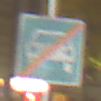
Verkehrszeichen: EndeKraftfahrstrasse
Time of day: Night
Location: Outdoor (Urban)
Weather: Clear
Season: NotSpecified
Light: Artificial